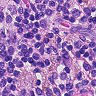
Metastatic tissue present: no